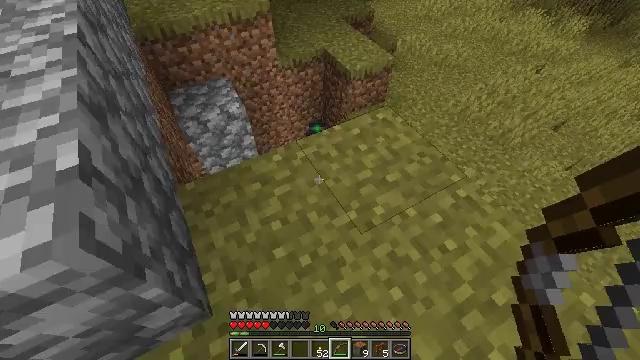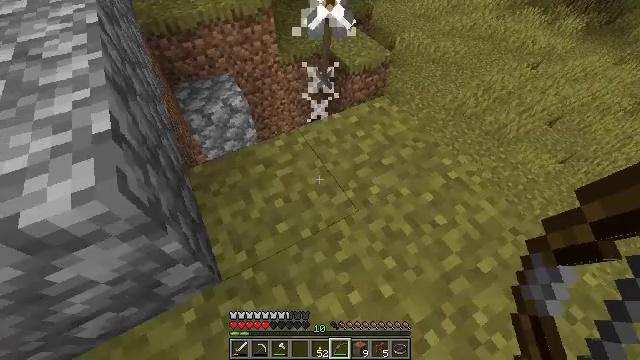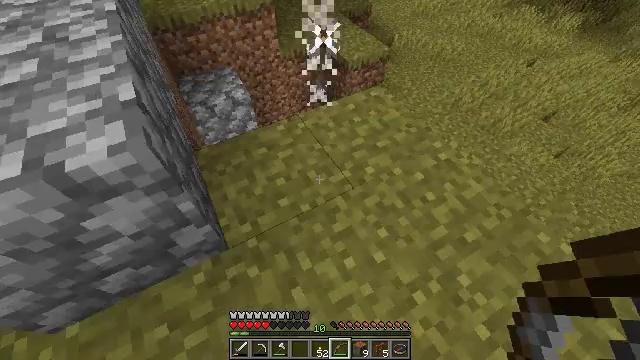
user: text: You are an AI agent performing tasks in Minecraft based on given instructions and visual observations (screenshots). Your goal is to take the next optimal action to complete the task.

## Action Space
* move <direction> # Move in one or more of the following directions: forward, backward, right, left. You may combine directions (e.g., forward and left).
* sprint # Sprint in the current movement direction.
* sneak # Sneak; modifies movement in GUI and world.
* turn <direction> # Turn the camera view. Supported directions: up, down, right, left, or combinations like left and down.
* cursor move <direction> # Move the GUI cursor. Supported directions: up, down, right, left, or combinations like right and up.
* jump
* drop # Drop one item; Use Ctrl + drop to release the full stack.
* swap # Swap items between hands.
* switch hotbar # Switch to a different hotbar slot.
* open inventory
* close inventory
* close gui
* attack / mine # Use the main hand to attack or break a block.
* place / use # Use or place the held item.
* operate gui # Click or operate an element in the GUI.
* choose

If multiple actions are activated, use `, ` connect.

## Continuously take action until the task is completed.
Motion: motion action
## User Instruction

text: Kill mobs.
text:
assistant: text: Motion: move back
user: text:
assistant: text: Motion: move back
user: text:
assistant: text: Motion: no_op